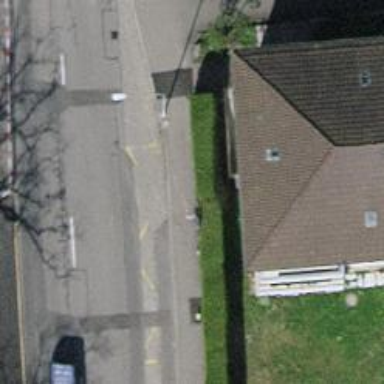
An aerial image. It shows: Bus stop with platform for public transport.